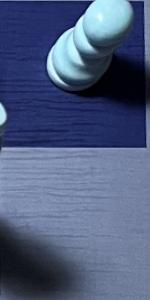
Label: Empty